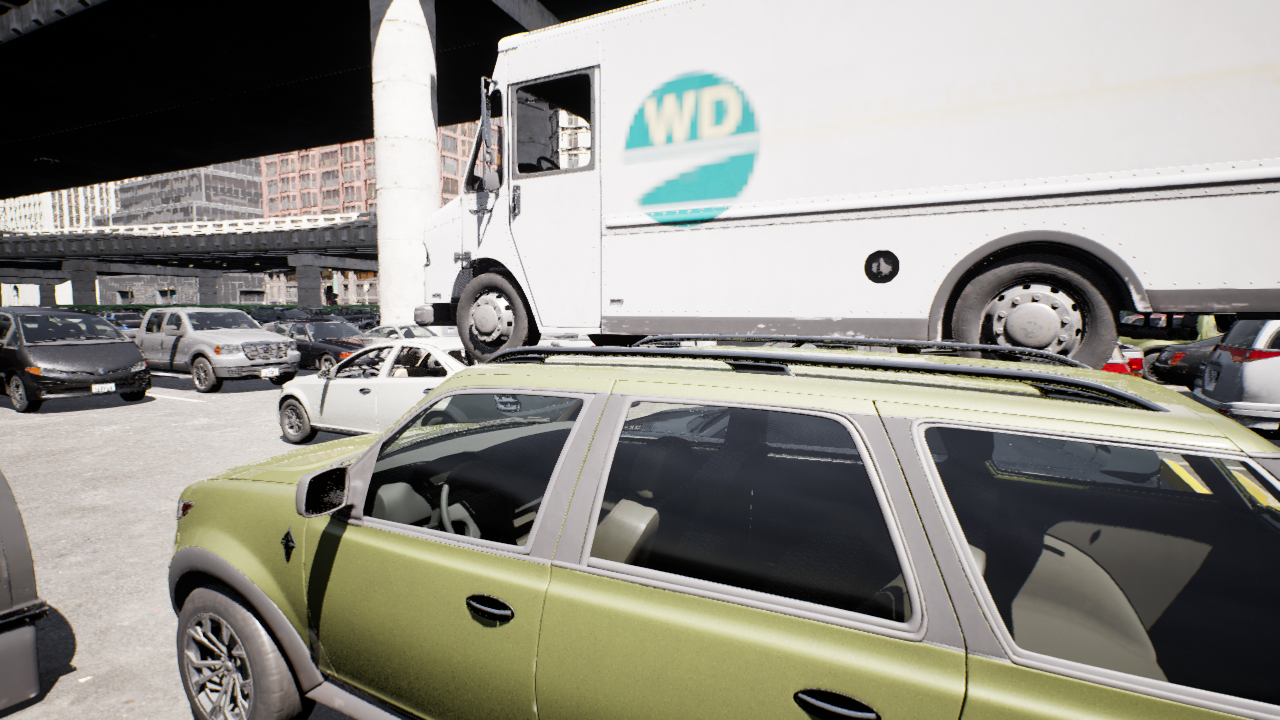
Venue: arterial
Lighting: clear day
Vehicle rig: pickup